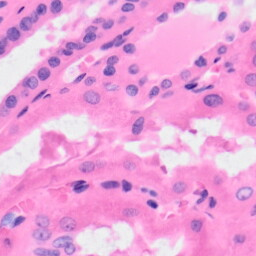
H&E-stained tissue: Kidney